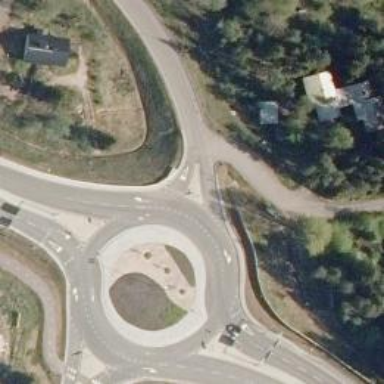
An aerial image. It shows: Asphalt road that is secondary route leading to roundabout.